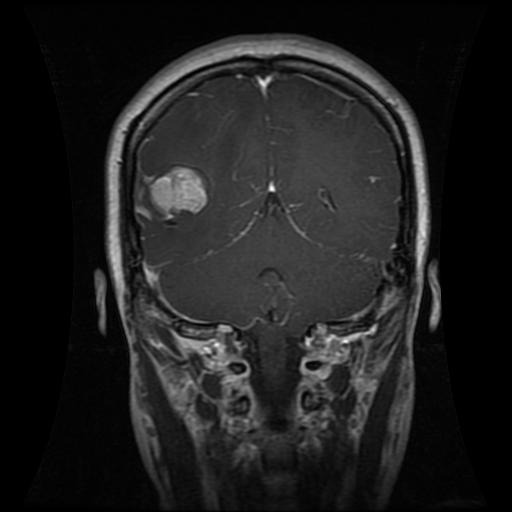
Label: glioma